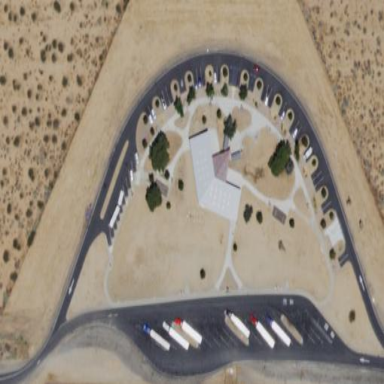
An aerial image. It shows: Rest area on the road with picnic tables.